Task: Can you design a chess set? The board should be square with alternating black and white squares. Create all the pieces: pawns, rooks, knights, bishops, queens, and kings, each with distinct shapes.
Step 2719:
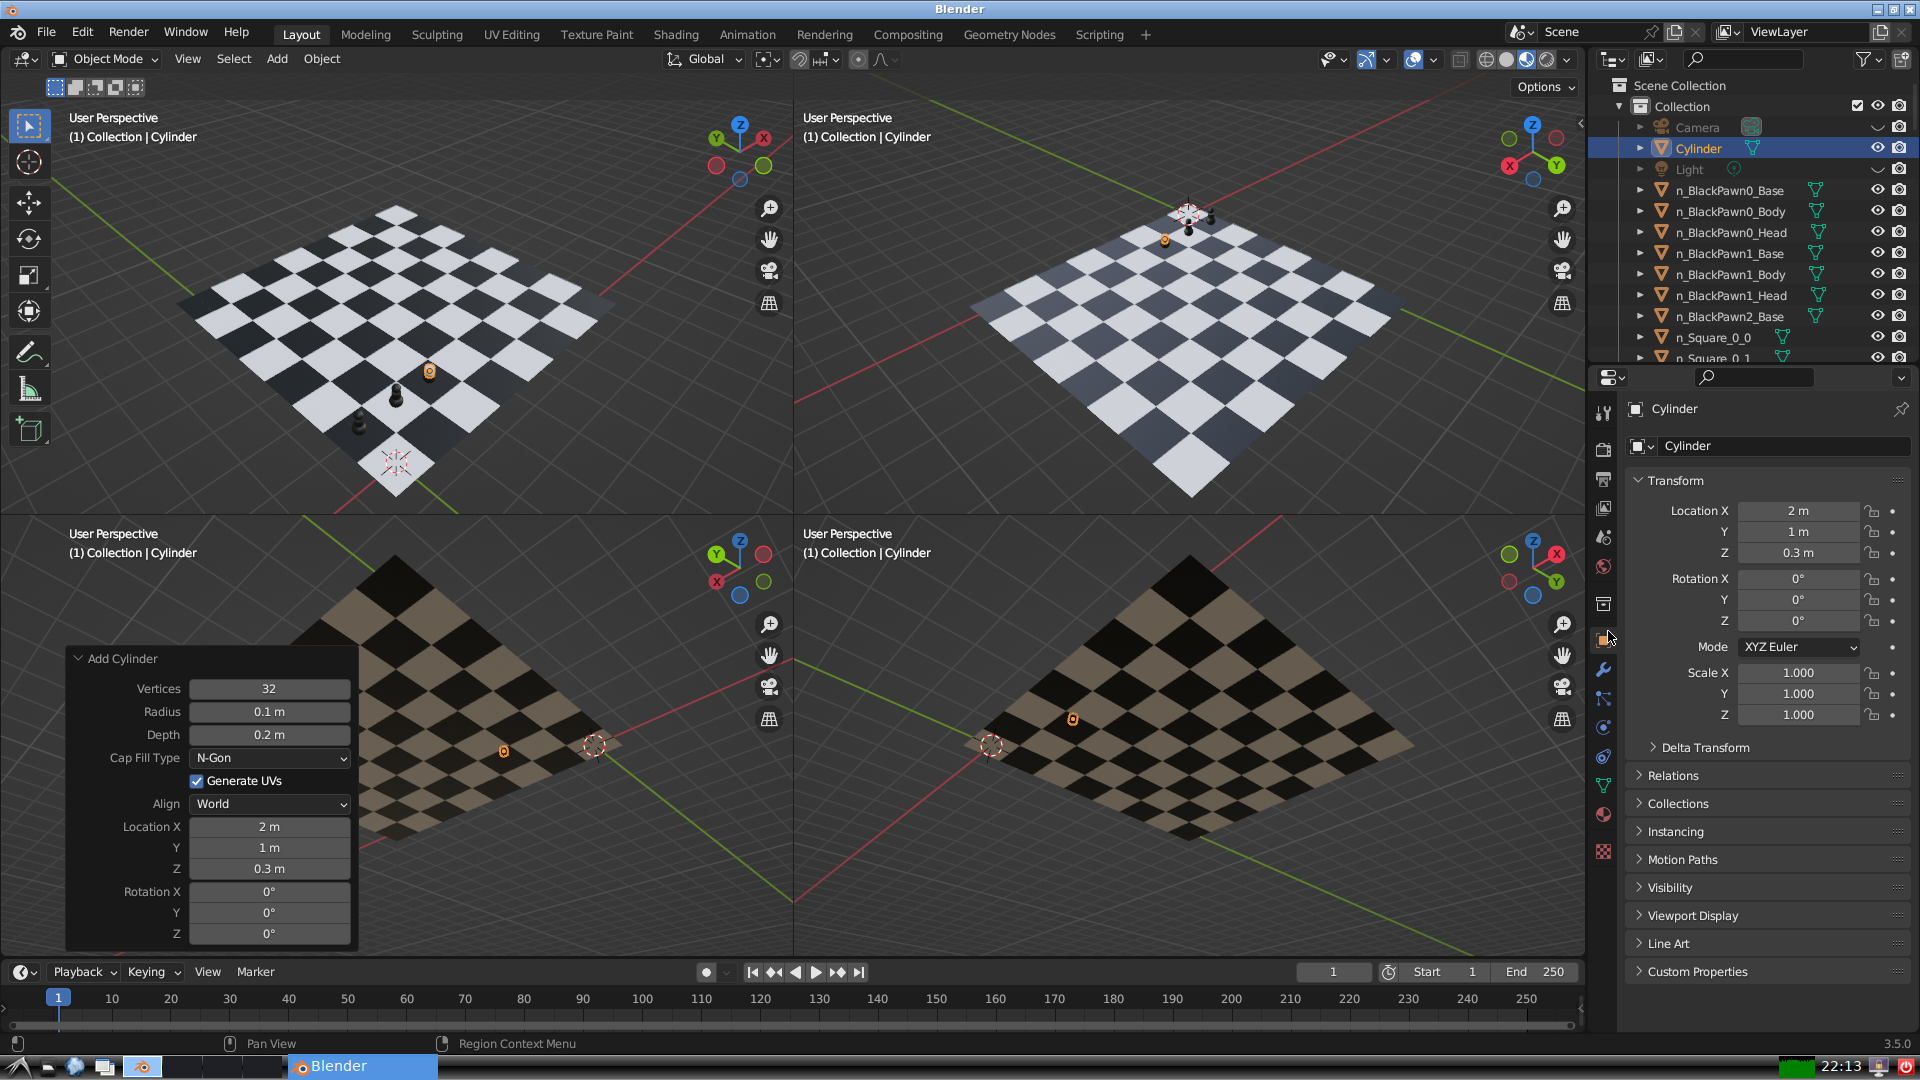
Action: {"mouse_move": [1732, 445]}